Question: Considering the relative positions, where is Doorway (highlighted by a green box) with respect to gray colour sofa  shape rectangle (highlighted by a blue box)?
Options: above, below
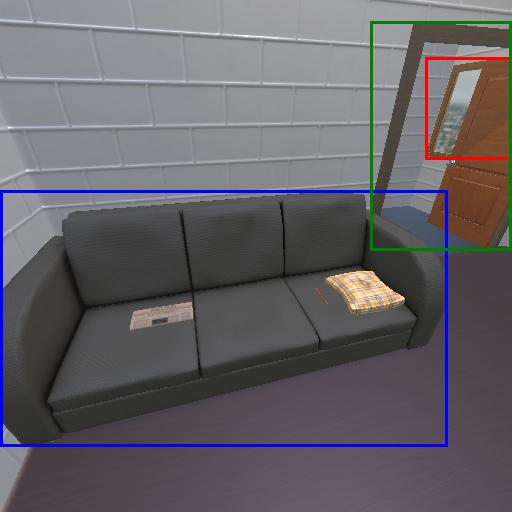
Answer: above